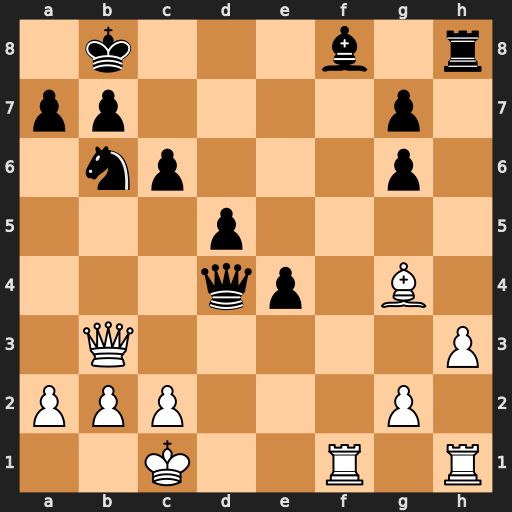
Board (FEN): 1k3b1r/pp4p1/1np3p1/3p4/3qp1B1/1Q5P/PPP3P1/2K2R1R
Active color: w
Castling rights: -
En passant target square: -
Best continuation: Qg3+ Ka8 Qh4 a6 Qxh8